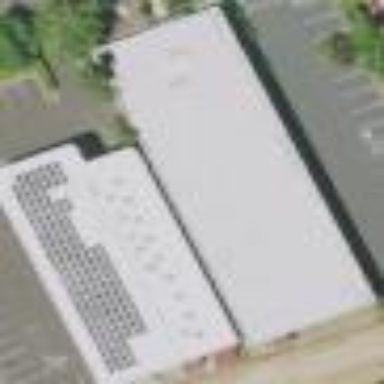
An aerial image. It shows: Industrial building.